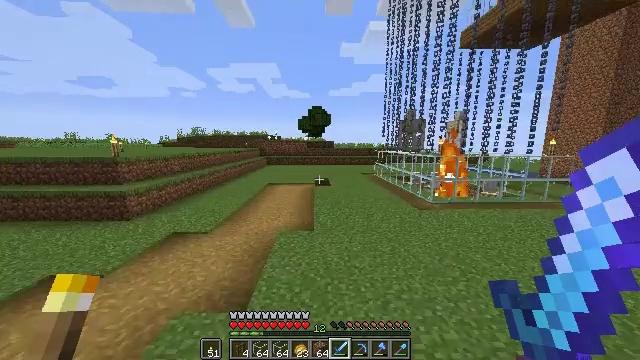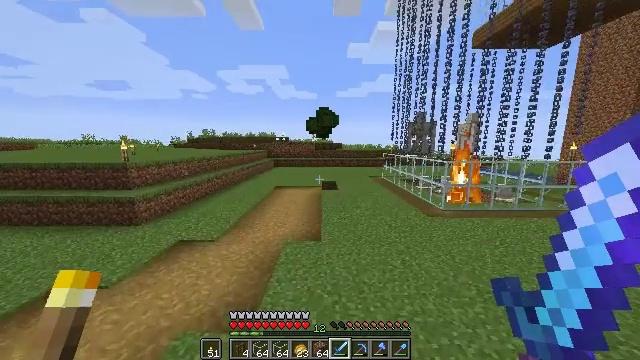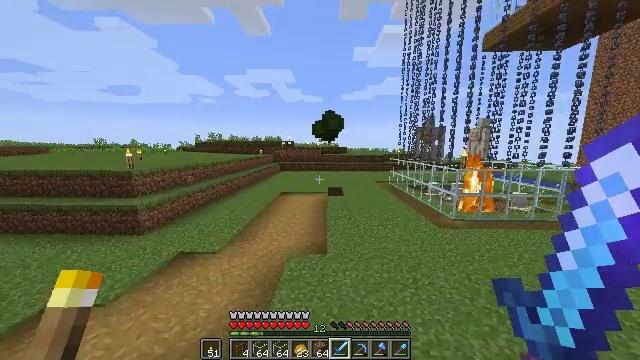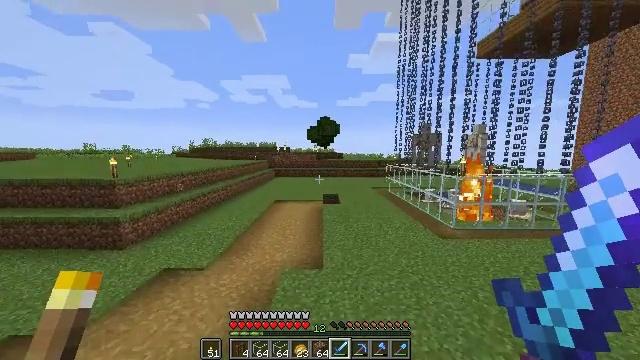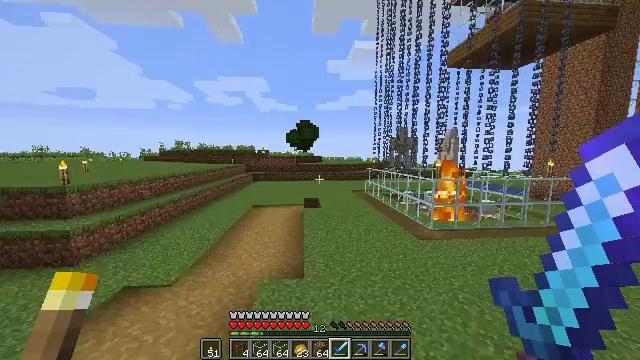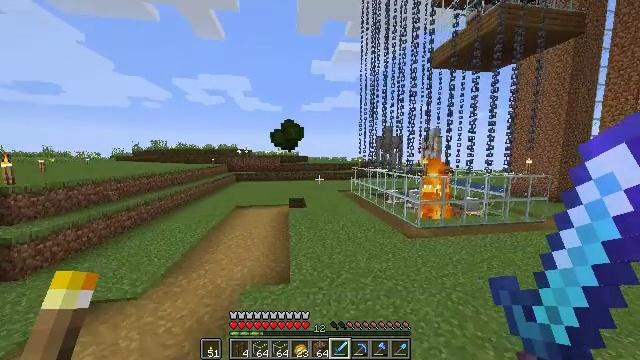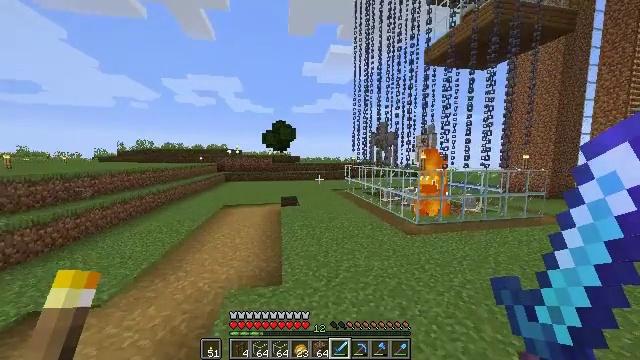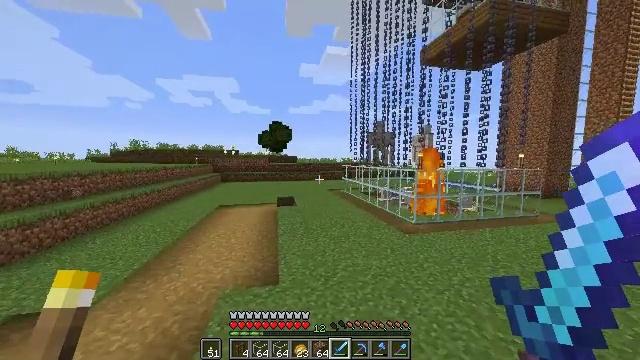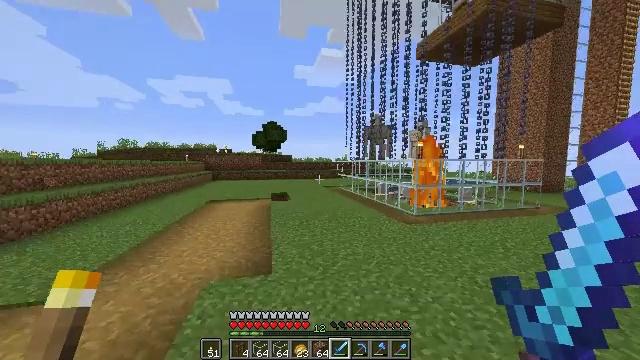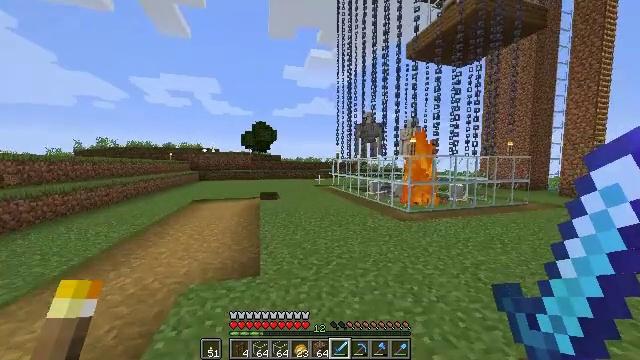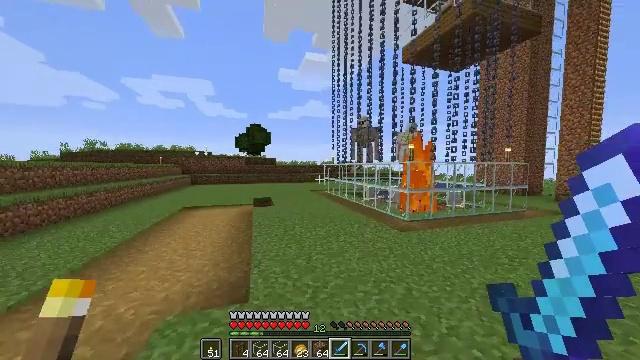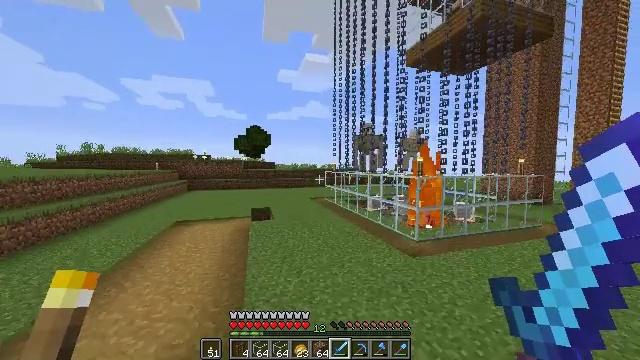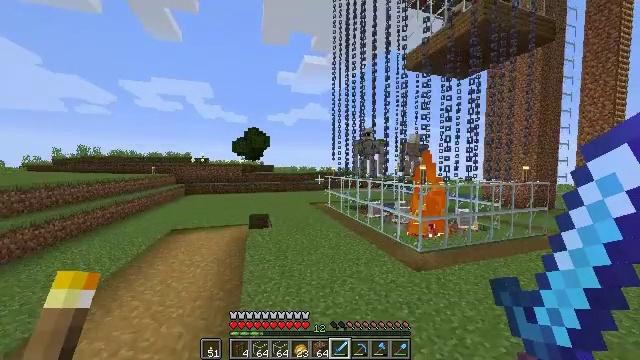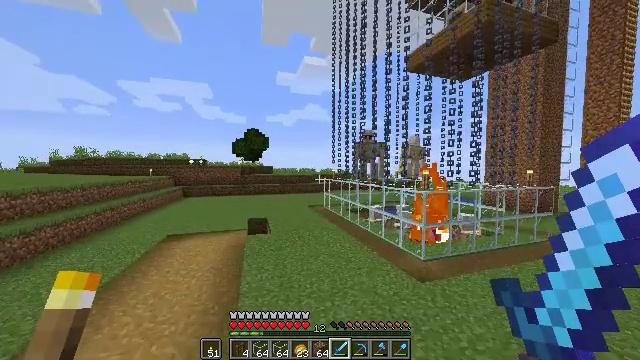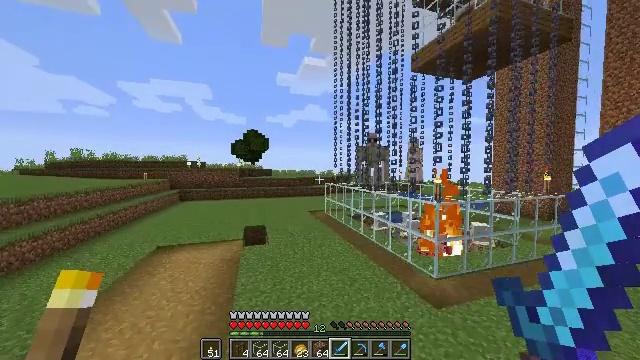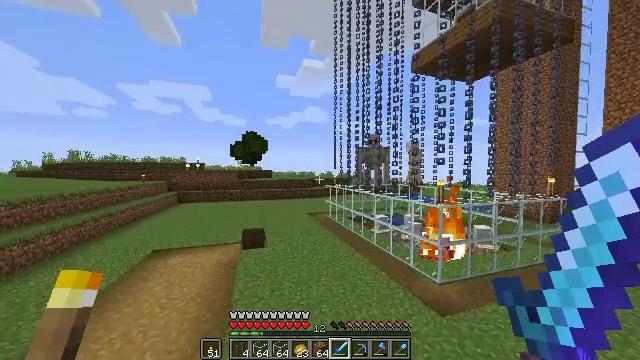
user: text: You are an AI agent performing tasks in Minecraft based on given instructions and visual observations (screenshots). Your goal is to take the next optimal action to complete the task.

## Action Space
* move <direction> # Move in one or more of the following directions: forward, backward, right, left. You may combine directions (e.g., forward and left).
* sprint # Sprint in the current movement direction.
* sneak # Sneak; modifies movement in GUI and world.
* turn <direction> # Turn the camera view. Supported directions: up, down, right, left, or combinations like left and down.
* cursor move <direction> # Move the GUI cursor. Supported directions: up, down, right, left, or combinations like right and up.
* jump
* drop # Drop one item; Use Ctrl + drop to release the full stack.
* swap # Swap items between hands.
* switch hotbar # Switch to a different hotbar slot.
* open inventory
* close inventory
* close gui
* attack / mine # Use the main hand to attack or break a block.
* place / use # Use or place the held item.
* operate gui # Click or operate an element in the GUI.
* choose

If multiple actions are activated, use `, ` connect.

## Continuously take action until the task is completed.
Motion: motion action
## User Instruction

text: Gather the torch from its position.
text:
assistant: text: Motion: move forward, turn left, jump
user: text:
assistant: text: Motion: move forward, turn left, jump
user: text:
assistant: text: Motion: move forward, turn right and up, jump
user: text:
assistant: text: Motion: move forward, sprint, turn right, jump
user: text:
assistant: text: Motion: move forward, sprint, turn right, jump
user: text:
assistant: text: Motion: move forward, sprint, turn right, jump
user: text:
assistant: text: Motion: move forward, sprint, jump
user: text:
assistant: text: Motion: move forward, turn right, jump
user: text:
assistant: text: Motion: move forward, turn right, jump
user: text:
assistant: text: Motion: move forward, turn right, jump
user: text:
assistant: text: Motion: move forward, sprint, jump
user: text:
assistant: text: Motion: move forward, sprint, jump
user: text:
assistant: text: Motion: move forward, sprint, jump
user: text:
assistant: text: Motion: move forward, jump
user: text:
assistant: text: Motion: move forward, jump
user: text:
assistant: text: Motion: move forward, jump
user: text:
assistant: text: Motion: move forward, jump
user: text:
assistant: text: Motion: move forward, jump
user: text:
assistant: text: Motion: move forward, sprint, jump
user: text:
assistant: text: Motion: move forward, sprint, jump
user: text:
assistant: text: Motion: move forward, sprint, jump
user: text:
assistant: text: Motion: move forward, sprint, jump
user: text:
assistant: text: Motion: move forward, sprint, jump
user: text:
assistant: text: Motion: move forward, sprint, turn right, jump
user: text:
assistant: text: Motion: move forward, jump
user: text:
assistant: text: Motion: move forward, jump
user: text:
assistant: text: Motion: move forward, turn right, jump
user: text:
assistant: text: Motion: move forward, turn right
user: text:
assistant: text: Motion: move forward, turn right
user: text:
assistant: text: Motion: move forward, turn right